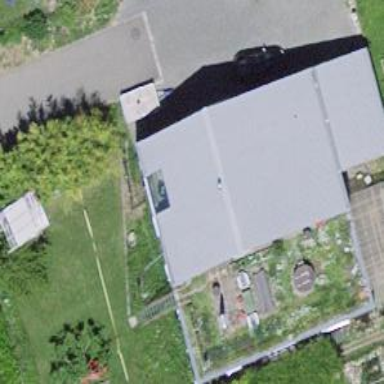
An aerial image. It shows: Residential building.